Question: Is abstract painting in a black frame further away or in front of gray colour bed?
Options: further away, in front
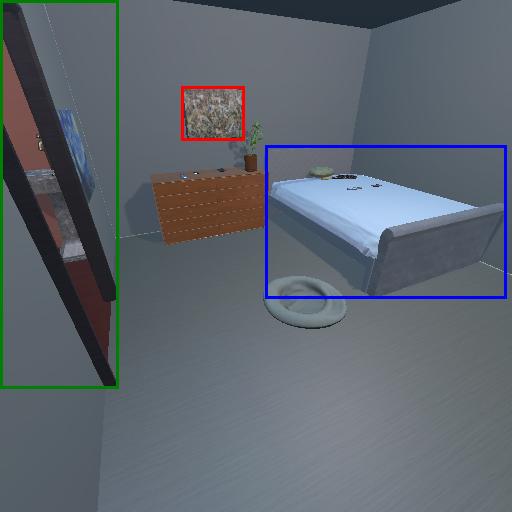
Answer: further away